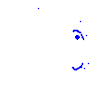
Particle: kaon